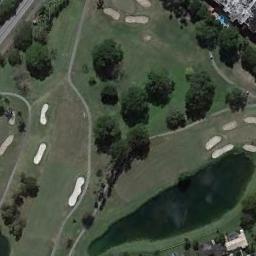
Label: golf_course